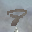
Label: 8